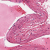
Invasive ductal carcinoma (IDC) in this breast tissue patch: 0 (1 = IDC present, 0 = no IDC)